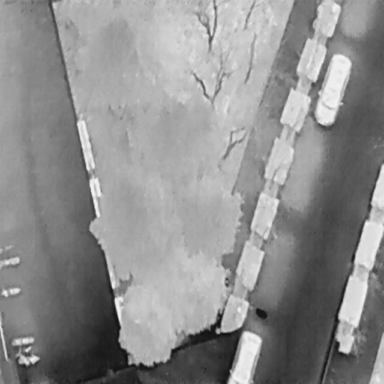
There are nine objects shown in the infrared image, including a Person, two Cars, and six Bicycles.